Field crop: tomato
Growth stage: 2
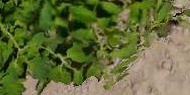
Species: tomato